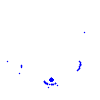
Particle: kaon